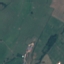
Land use / land cover class: Pasture